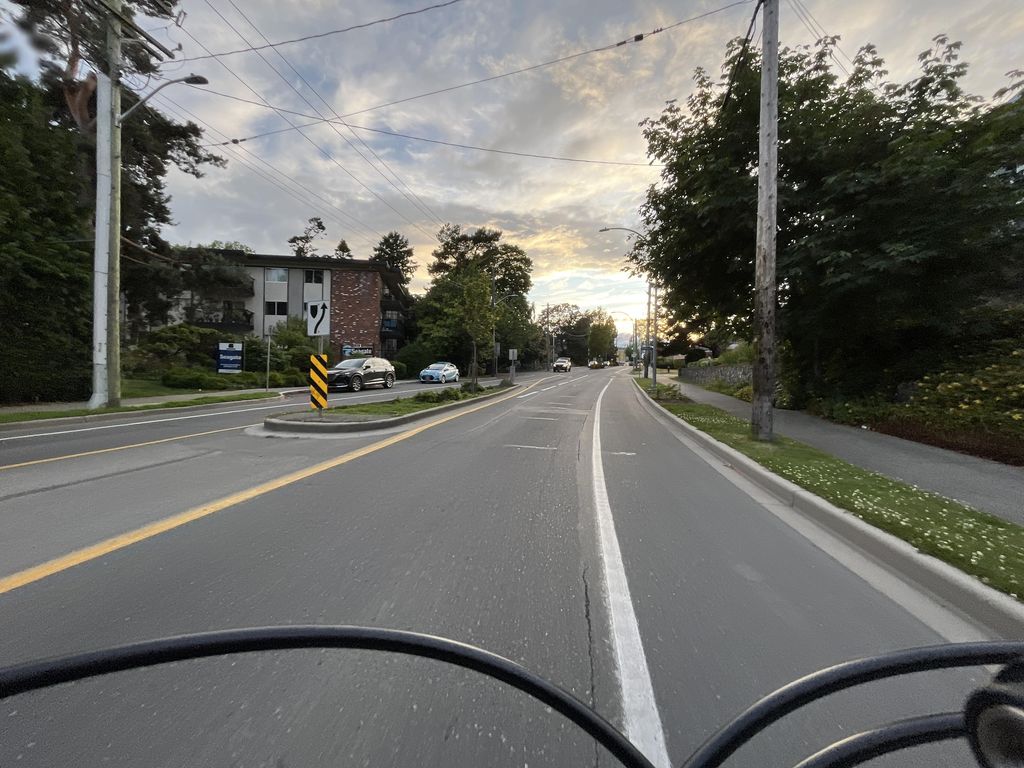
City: victoria